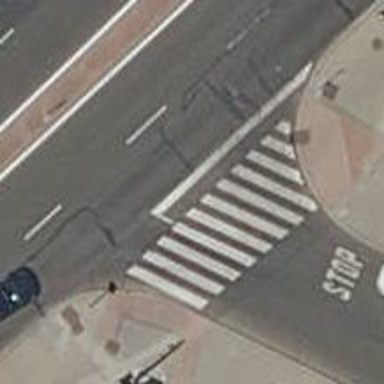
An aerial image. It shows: Marked crossing on the road.